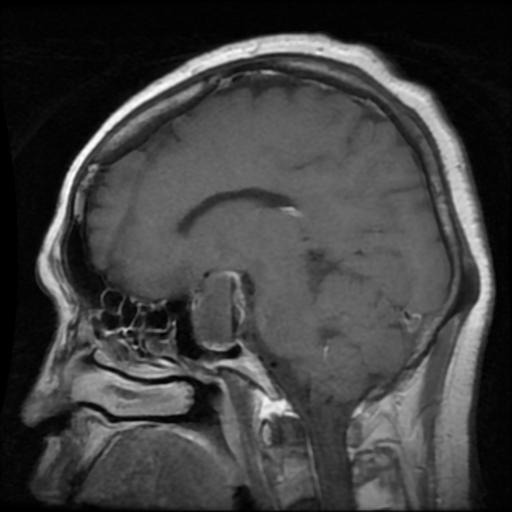
Label: pituitary